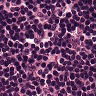
Metastatic tissue present: no